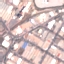
Land use / land cover class: Industrial